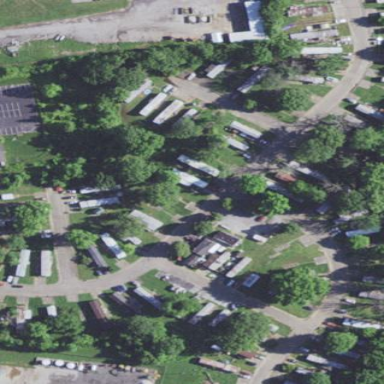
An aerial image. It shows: Residential area designated as trailer park.